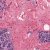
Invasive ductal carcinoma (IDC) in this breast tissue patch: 0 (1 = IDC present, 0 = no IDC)